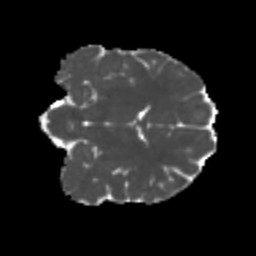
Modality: MD
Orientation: coronal
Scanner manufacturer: siemens
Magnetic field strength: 3 T
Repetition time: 4 s
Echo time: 0.0594 s